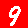
Digit: 9